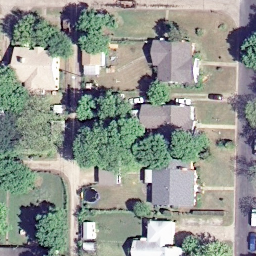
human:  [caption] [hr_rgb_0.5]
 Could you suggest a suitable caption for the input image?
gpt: A medium residential area with plants flurish .

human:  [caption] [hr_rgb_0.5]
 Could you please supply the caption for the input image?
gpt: It is a medium residential area with a narrow road goes through this area .

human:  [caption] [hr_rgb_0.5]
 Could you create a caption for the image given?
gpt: Many houses arranged neatly surrounded by verdant trees in the medium residential area .

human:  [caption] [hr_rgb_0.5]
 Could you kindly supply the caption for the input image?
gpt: A medium residential area with many houses arranged neatly .

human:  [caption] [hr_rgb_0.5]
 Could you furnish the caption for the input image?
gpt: This is a medium residential area with a narrow road goes through this area .